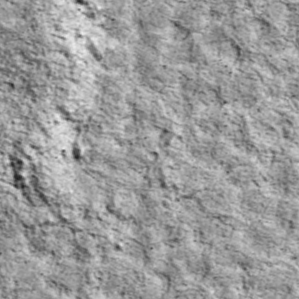
Label: non_frost